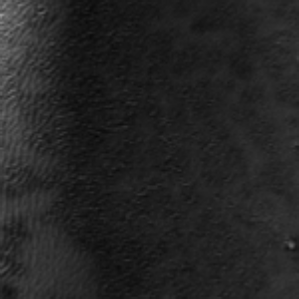
Label: frost